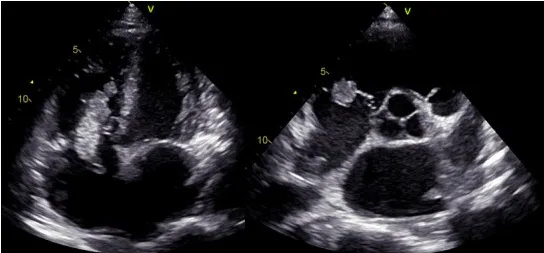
Transthoracic echocardiogram (TTE) showing protruded thrombus in the right atrium passes through the tricuspid valve.
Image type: radiology (ultrasound)